Question: I am trying to read characters from a low resolution image using Tesseract:
<URL>
Using indications from <URL>, I tried adaptive thresholding, but results are not convincing
[
I also tried to adapt code from <URL> without more success.
Would you have any idea to improve pre-processing?
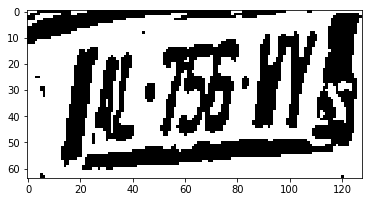
Answer: In the end, I implemented an OCR using Keras and CTC loss function. Results are great!
You can find details of the OCR on the <URL>.